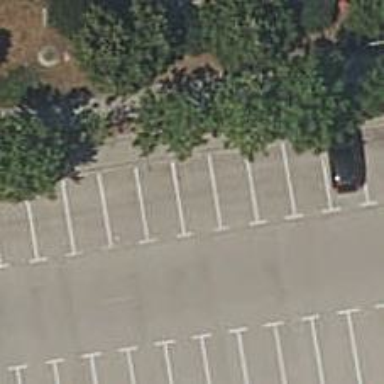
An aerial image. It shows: Charging station.